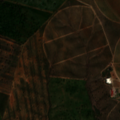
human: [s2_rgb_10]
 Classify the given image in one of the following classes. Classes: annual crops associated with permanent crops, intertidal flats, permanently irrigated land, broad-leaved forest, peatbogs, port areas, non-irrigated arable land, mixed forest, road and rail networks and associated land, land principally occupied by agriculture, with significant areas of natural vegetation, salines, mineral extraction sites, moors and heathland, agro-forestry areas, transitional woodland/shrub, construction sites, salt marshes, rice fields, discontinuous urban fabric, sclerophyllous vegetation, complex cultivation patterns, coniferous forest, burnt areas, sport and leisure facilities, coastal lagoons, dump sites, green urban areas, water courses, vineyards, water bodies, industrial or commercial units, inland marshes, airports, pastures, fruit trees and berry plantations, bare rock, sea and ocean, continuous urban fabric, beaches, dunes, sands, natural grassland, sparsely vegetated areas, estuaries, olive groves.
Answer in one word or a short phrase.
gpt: non-irrigated arable land, permanently irrigated land, olive groves, agro-forestry areas, transitional woodland/shrub